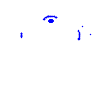
Particle: kaon